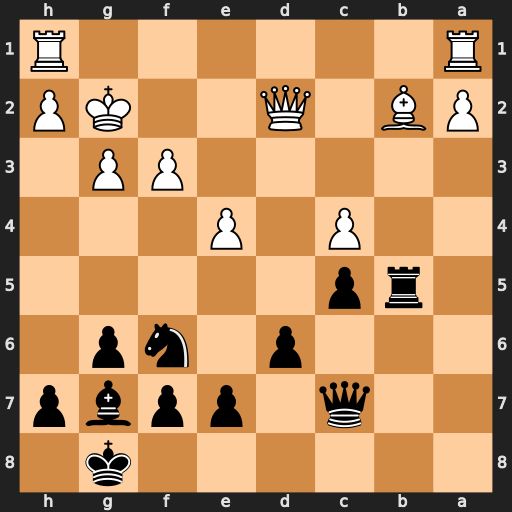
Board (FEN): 6k1/2q1ppbp/3p1np1/1rp5/2P1P3/5PP1/PB1Q2KP/R6R
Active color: b
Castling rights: -
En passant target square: -
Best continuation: Nxe4 Bxg7 Nxd2